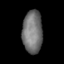
Tissue: skin
Cell type: Epithelial cells
Senescence score: 0.8504
Nuclear area (px): 832
Mean DAPI intensity: 114.93